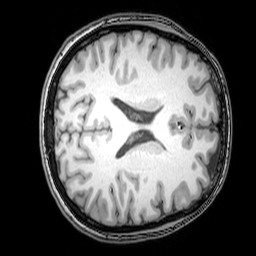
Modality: T1w
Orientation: axial
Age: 25
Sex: female
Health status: healthy
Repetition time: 0.081 s
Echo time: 0.037 s